Question: '''
Dim connString As String = ""
Dim strFileType As String = Path.GetExtension(FileUpload1.FileName).ToLower()
Dim path__1 As String = Server.MapPath(FileUpload1.PostedFile.FileName)
If strFileType.Trim() = ".xls" Then
connString = "Provider=Microsoft.Jet.OLEDB.4.0;Data Source=" & path__1 & ";Extended Properties=""Excel 8.0;HDR=Yes;IMEX=2"""
ElseIf strFileType.Trim() = ".xlsx" Then
connString = "Provider=Microsoft.ACE.OLEDB.12.0;Data Source=" & path__1 & ";Extended Properties=""Excel 12.0;HDR=Yes;IMEX=2"""
End If
Dim query As String = "SELECT * FROM [Sheet1$]"
Dim conn As New OleDbConnection(connString)
If conn.State = ConnectionState.Closed Then
conn.Open()
End If
Dim cmd As New OleDbCommand(query, conn)
Dim da As New OleDbDataAdapter(cmd)
Dim ds As New DataSet()
da.Fill(ds)
da.Dispose()
conn.Close()
conn.Dispose()
'''
> An exception of type 'System.Data.OleDb.OleDbException' occurred in
System.Data.dll but was not handled in user codeAdditional information: The Microsoft Jet database engine could not
find the object 'Sheet1$'. Make sure the object exists and that you
spell its name and the path name correctly.

Kindly Help Me :(
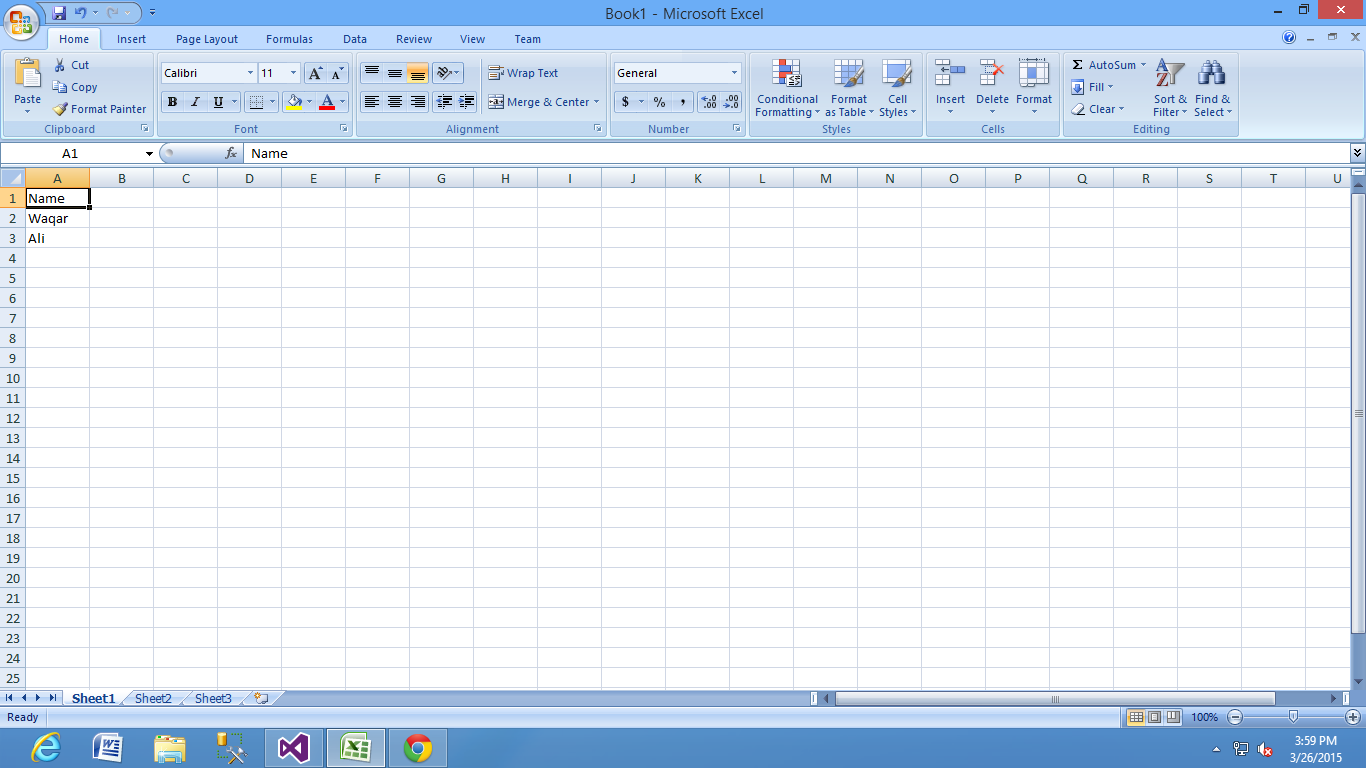
Answer: I suggest use <URL> library to read Excel files easily.
> EPPlus has from this new major version changed license from LGPL to
Polyform Noncommercial 1.0.0.With the new license EPPlus is still free to use in some cases, but
will require a commercial license to be used in a commercial business.